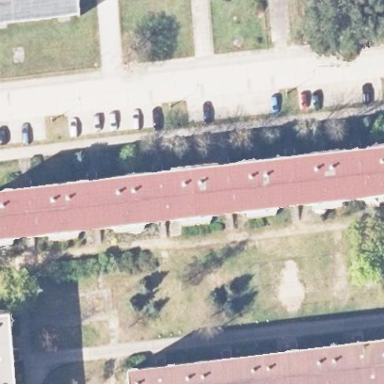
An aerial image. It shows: View of apartment building.